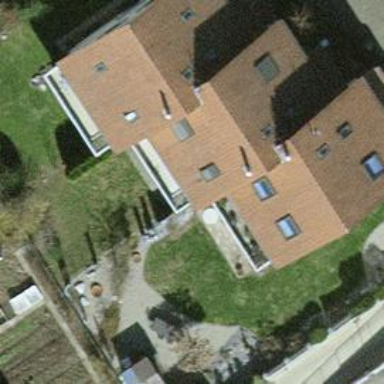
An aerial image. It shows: Terrace building with gabled roof.